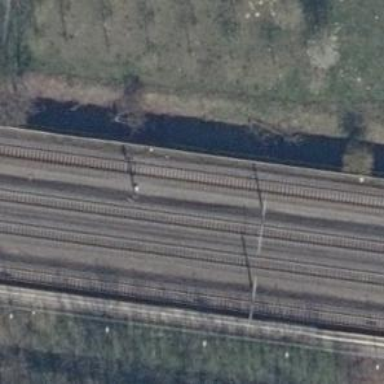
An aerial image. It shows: Railway signal.